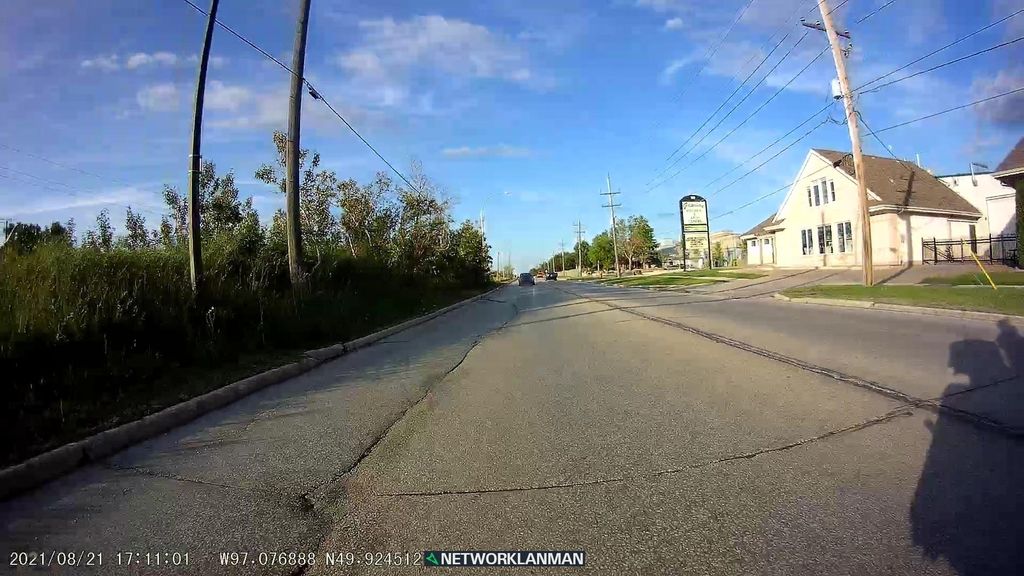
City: winnipeg